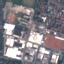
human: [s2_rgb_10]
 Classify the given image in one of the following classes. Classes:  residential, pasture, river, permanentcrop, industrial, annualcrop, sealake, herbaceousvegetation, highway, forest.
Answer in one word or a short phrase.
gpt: Industrial